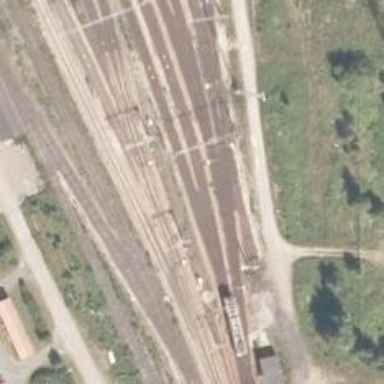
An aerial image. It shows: Rail siding with electrified contact lines.